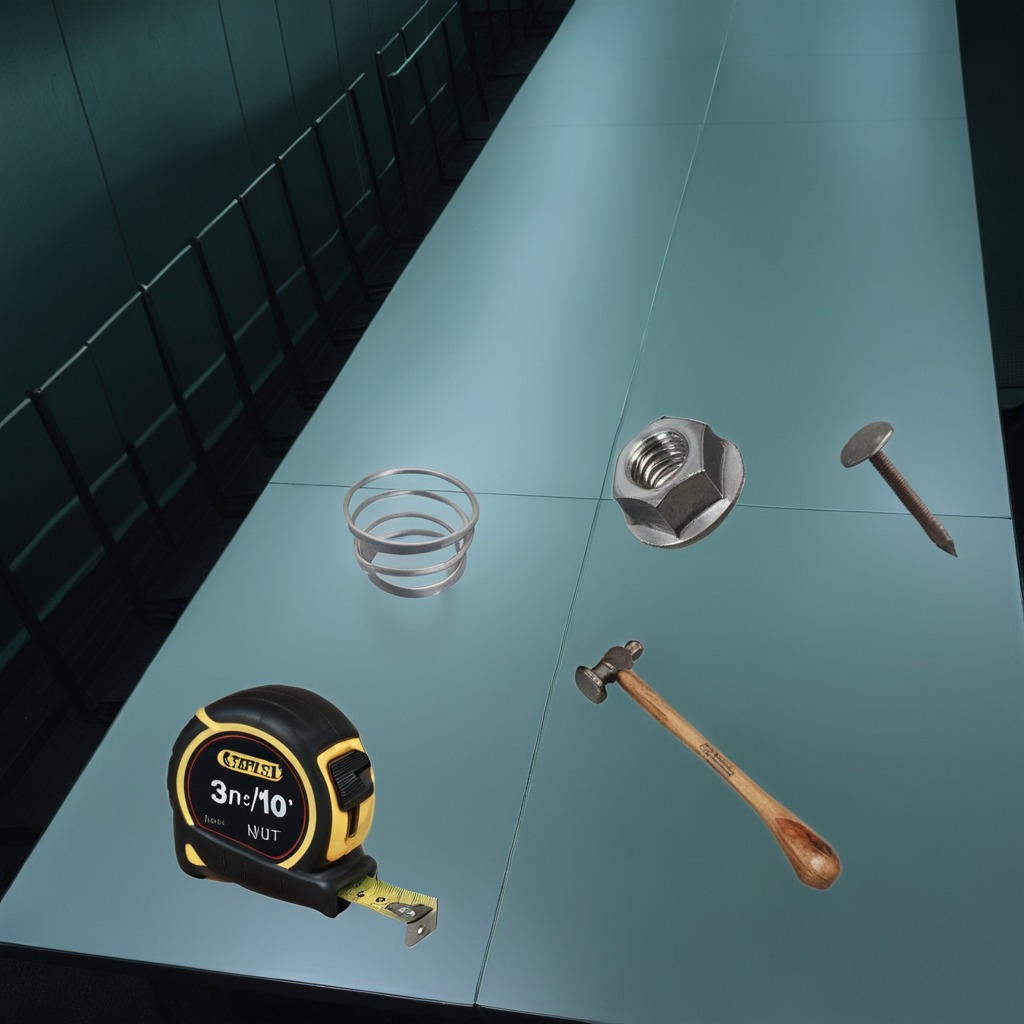
A measuring tape, a hammer, an iron nail, a coiled metal spring, and a metal nut are lying on the clean empty table in a railway signal maintenance room.